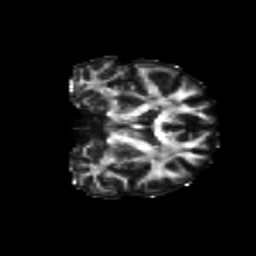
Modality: FA
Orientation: coronal
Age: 21
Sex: male
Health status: healthy
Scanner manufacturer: siemens
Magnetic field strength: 3 T
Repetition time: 8.6 s
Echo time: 0.095 s